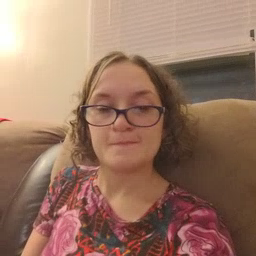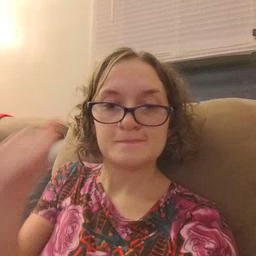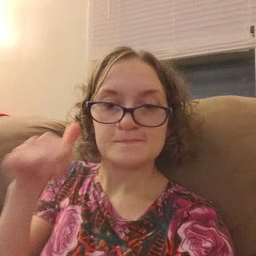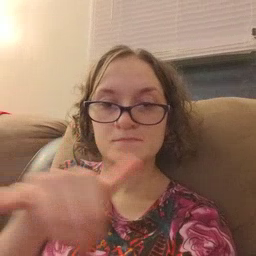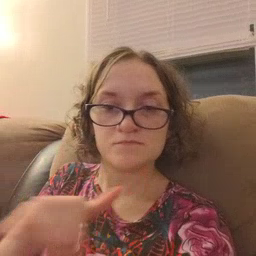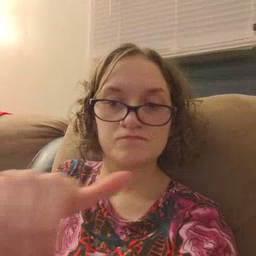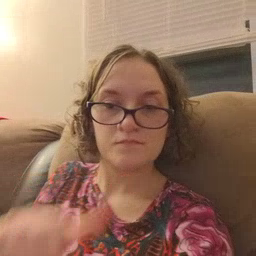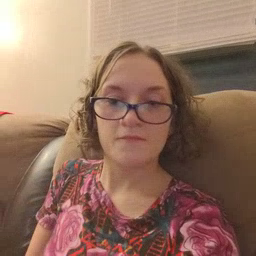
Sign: backyard